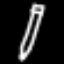
Label: pencil